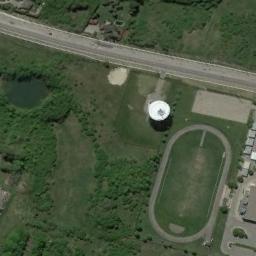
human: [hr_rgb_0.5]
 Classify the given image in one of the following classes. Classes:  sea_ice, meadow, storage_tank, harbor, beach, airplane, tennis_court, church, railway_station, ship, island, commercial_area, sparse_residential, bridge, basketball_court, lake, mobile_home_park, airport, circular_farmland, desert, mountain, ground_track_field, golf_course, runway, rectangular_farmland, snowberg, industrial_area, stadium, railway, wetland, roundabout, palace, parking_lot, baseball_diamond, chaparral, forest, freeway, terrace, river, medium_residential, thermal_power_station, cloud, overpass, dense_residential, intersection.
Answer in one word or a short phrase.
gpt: ground_track_field